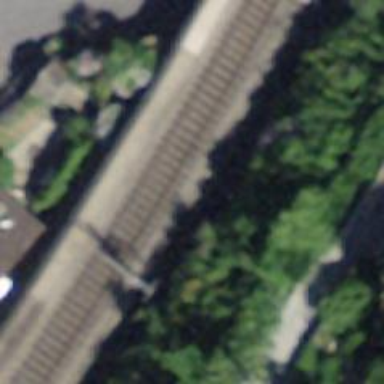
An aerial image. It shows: Railway bridge with electrified tracks and single rail.